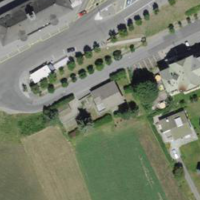
EUNIS habitat code: 55
Species observed at this site:
Veronica chamaedrys